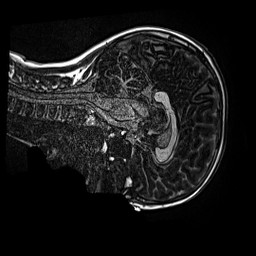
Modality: MP2RAGE
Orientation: sagittal
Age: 10
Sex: male
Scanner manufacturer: siemens
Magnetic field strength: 3 T
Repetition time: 4 s
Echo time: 0.00299 s